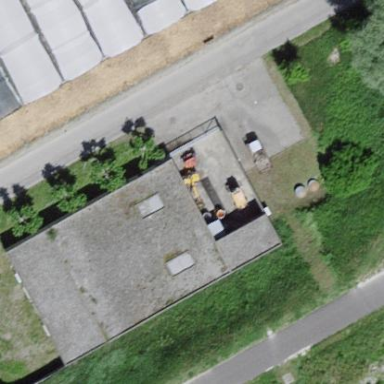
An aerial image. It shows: Service building.